Interaction volume radius: 5 \u00c5
Interaction volume height: 10 \u00c5
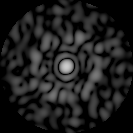
Disorder parameter: 0.8721